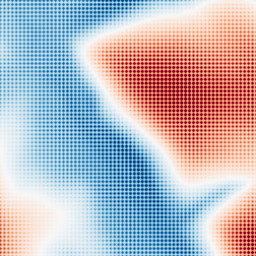
Category: multiscale
Decomposition family: dog
Decomposition parameters: sigma_low: 5
sigma_high: 100
Upsampling method: sinc_blackman
Upsampling parameters: scale: 4
kernel_size: 4
Upsampling scale: 4